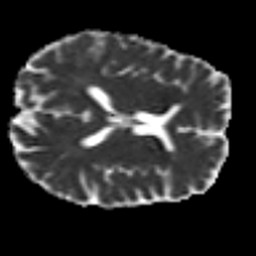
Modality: MD
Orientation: axial
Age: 41
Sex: male
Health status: ill
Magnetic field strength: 3 T
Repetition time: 8.4 s
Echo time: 0.0926 s